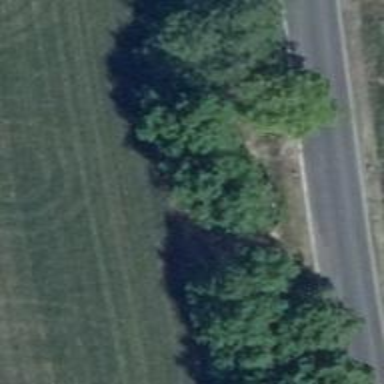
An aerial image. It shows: Row of deciduous broadleaved trees.